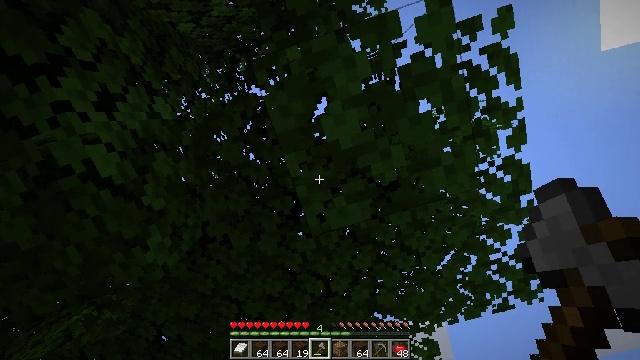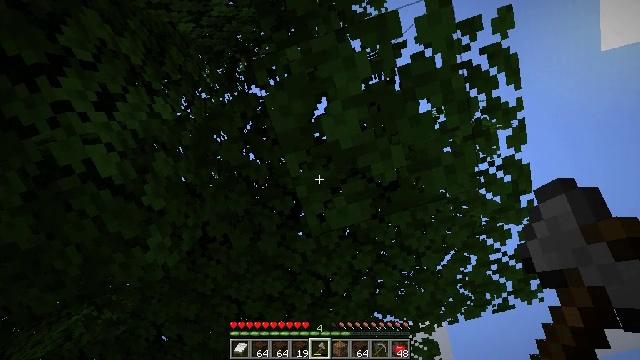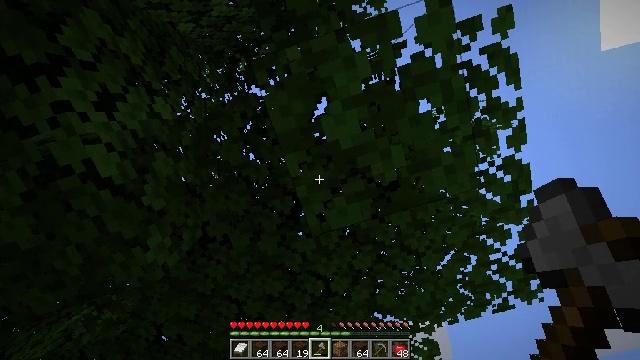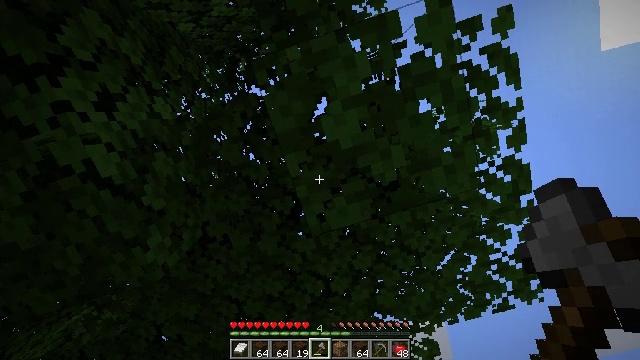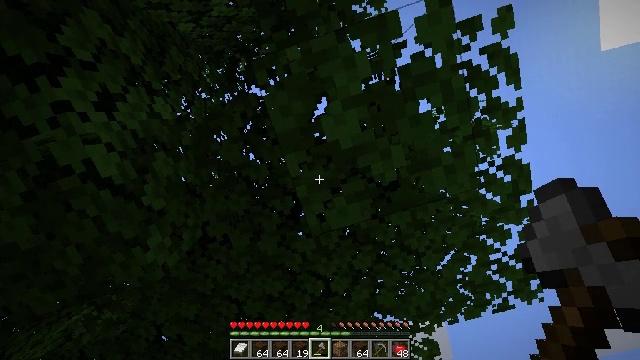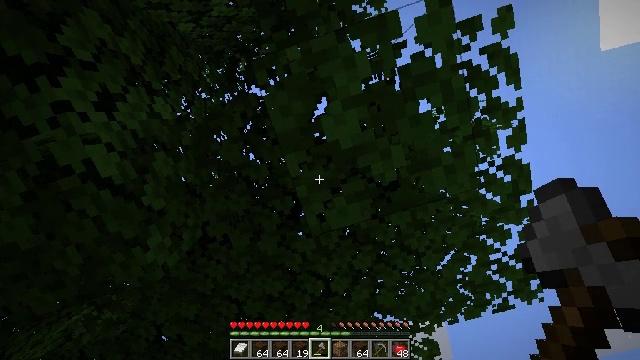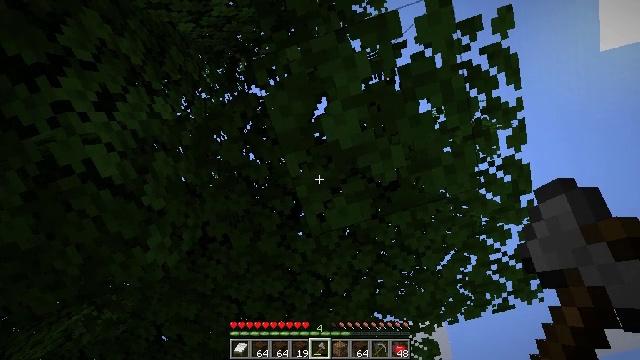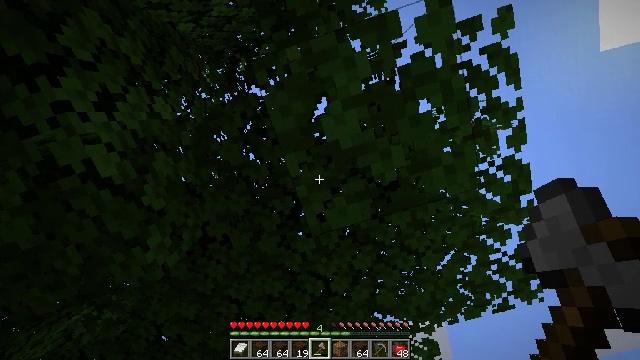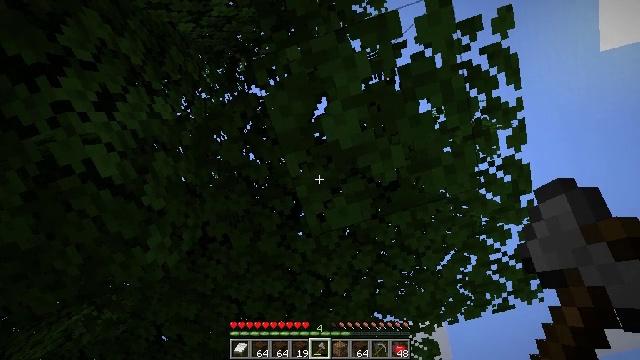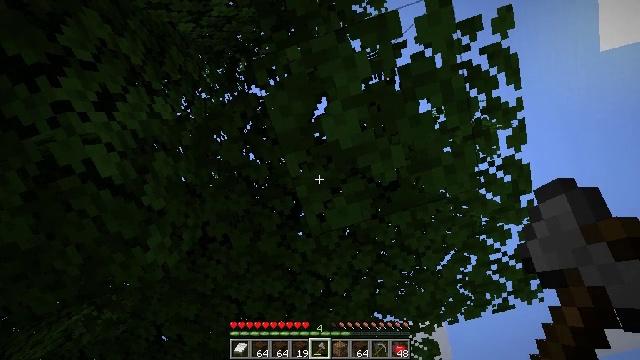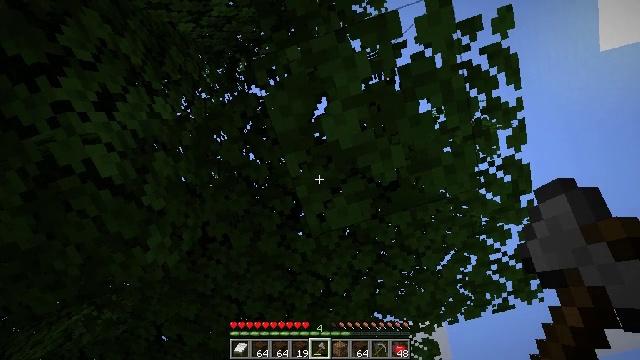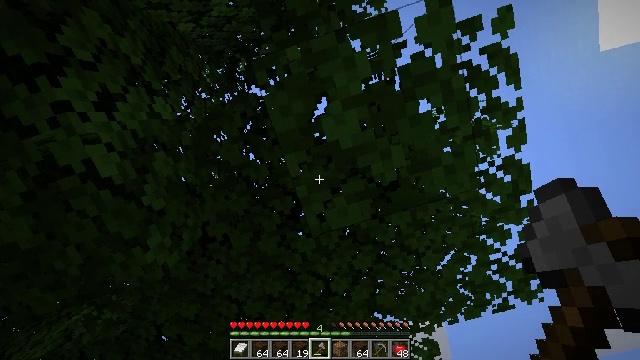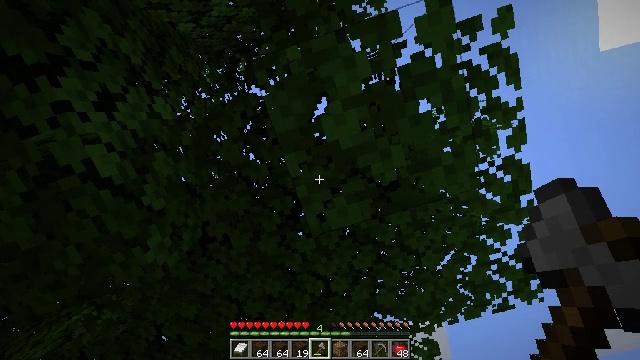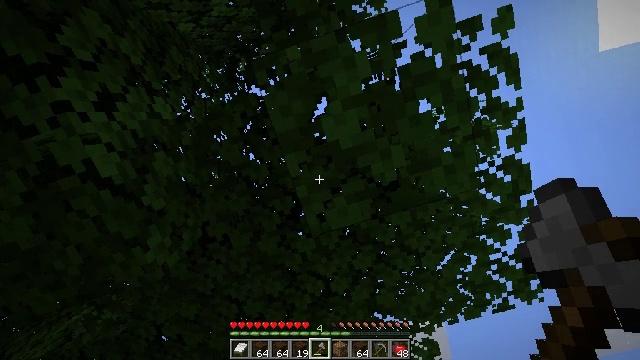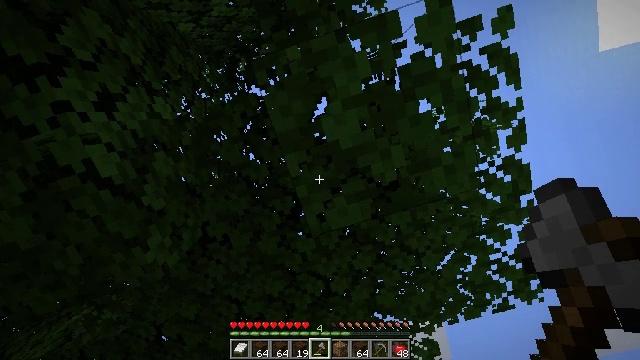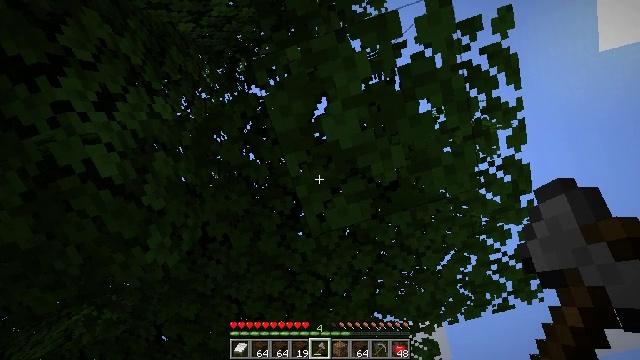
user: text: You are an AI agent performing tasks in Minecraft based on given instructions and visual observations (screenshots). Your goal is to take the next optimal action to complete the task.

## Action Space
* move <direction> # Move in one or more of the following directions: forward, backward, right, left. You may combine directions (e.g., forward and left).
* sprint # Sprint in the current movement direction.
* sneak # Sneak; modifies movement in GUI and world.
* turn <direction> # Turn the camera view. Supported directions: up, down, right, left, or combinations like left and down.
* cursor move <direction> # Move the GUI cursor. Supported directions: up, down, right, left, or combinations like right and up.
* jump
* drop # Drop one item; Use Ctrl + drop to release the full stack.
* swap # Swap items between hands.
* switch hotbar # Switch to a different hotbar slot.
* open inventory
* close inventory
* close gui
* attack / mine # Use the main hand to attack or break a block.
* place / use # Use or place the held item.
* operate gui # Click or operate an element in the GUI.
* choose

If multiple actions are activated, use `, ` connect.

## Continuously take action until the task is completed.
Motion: motion action
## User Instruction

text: Mine the dark oak log from a tree.
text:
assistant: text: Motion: no_op
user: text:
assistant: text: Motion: no_op
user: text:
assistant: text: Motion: no_op
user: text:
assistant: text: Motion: no_op
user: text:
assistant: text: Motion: no_op
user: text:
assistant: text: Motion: no_op
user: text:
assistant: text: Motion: no_op
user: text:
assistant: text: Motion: no_op
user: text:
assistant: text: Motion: no_op
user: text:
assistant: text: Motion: no_op
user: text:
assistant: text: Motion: no_op
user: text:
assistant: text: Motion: no_op
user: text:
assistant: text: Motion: no_op
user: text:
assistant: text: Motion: no_op
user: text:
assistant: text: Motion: no_op
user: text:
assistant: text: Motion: no_op
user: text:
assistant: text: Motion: no_op
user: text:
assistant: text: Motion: no_op
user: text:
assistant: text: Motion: no_op
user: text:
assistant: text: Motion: no_op
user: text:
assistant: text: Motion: no_op
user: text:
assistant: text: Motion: no_op
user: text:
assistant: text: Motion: no_op
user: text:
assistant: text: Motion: no_op
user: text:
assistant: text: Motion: no_op
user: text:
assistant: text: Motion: no_op
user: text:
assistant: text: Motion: no_op
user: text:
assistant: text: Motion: no_op
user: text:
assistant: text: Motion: no_op
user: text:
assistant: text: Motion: no_op